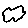
Label: cloud